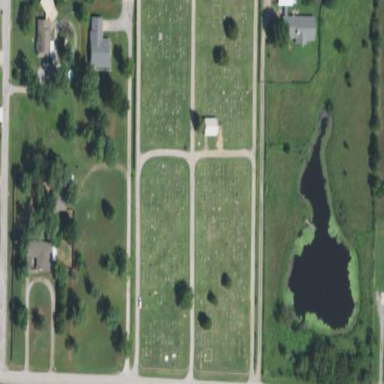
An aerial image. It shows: Cemetery.